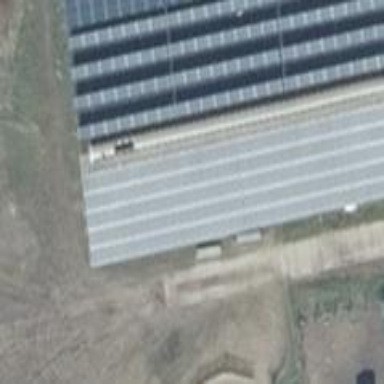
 generating electricity through photovoltaic methods."